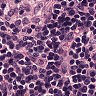
Metastatic tissue present: no